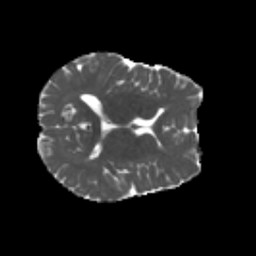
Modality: MD
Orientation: axial
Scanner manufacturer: siemens
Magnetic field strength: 3 T
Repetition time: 4.16 s
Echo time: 0.0806 s